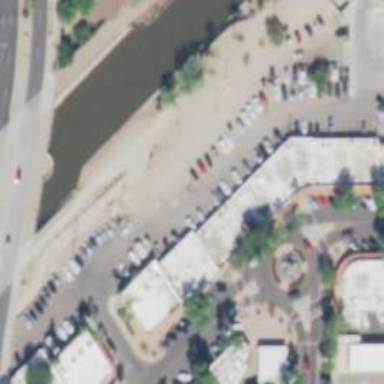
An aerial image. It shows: Parking area with asphalt surface.